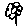
Label: flower